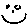
Label: smiley face